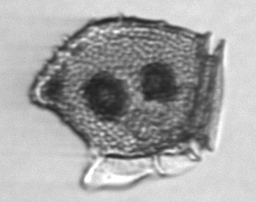
Label: Dinophysis_norvegica